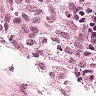
Metastatic tissue present: no